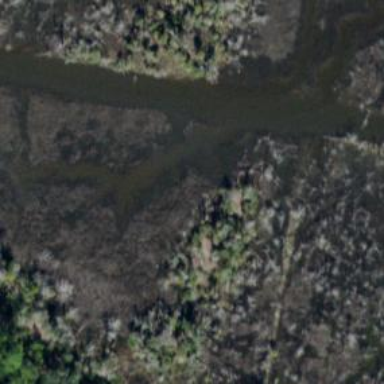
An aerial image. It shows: Swamp in wetland area.